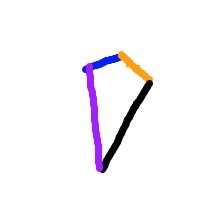
Shape: kite